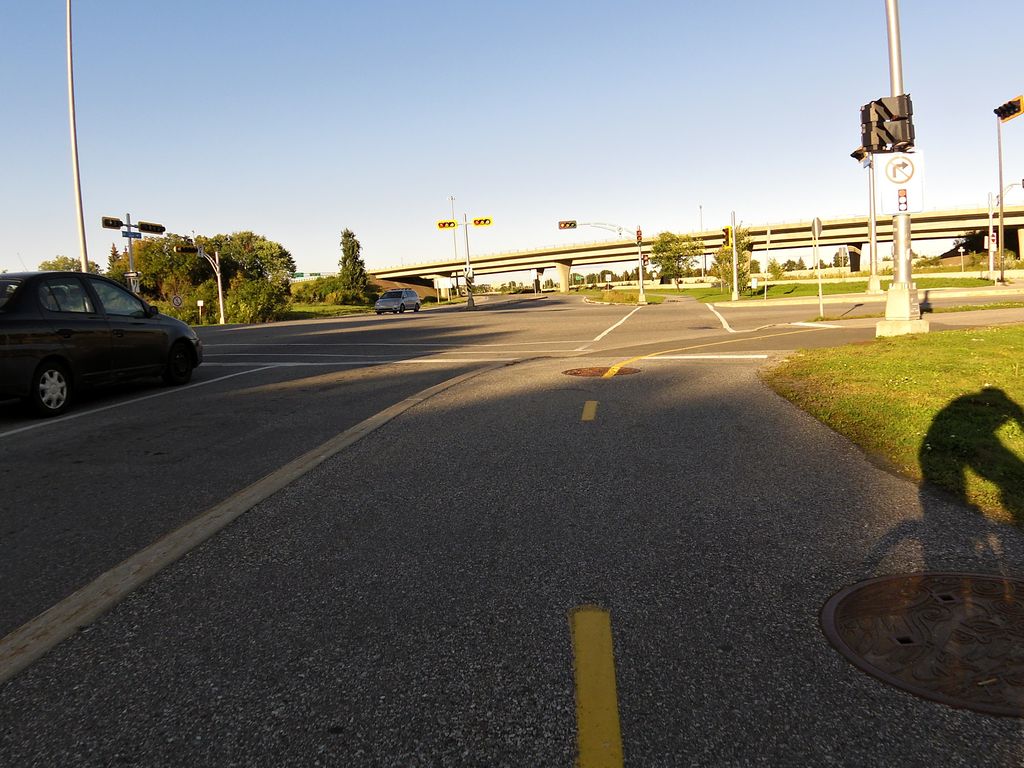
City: ottawa-gatineau